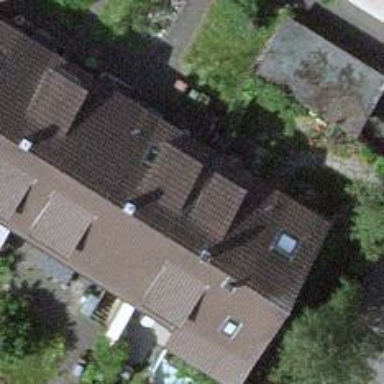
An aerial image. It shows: Terrace building with gabled roof.